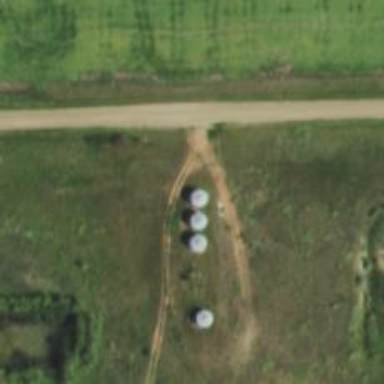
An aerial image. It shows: Silo.